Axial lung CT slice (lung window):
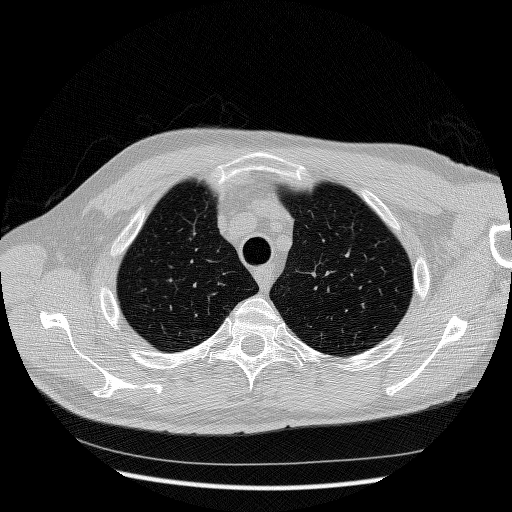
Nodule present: no